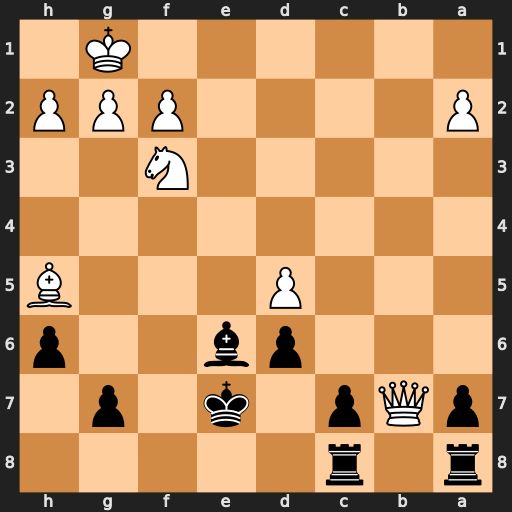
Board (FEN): r1r5/pQp1k1p1/3pb2p/3P3B/8/5N2/P4PPP/6K1
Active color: b
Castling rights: -
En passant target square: -
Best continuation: Rab8 Qa6 Rb1+ Qf1 Rxf1+